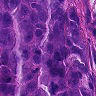
Metastatic tissue present: yes